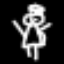
Label: angel